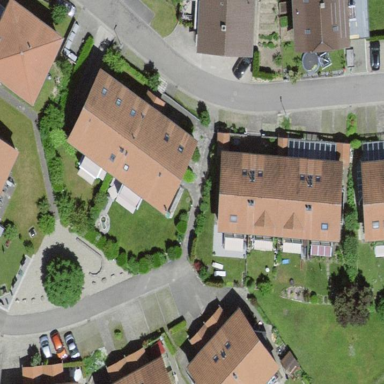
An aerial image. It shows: Residential building.